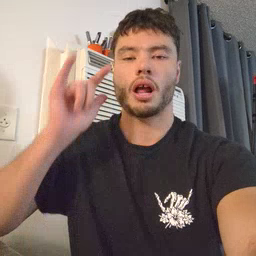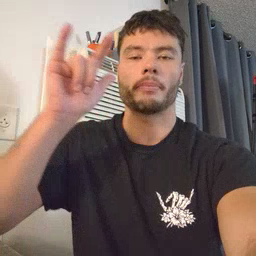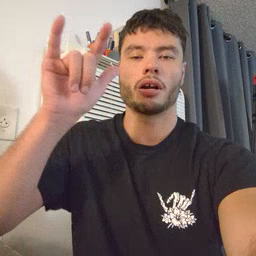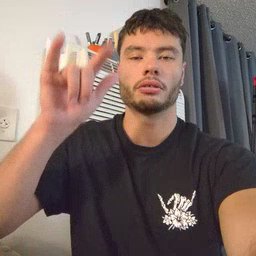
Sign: airplane